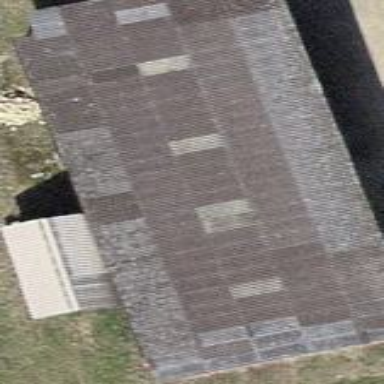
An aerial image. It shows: Barn.